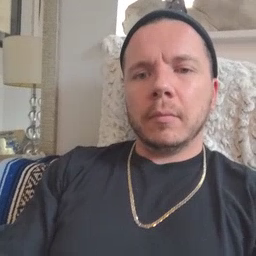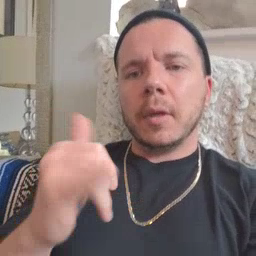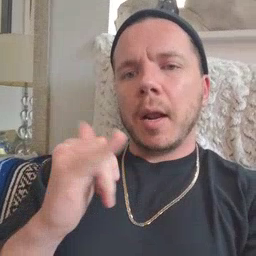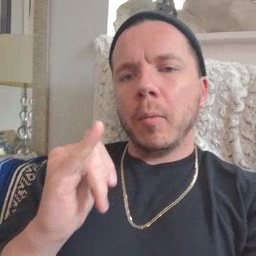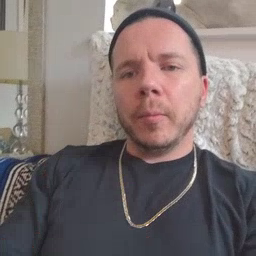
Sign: yellow